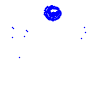
Particle: electron